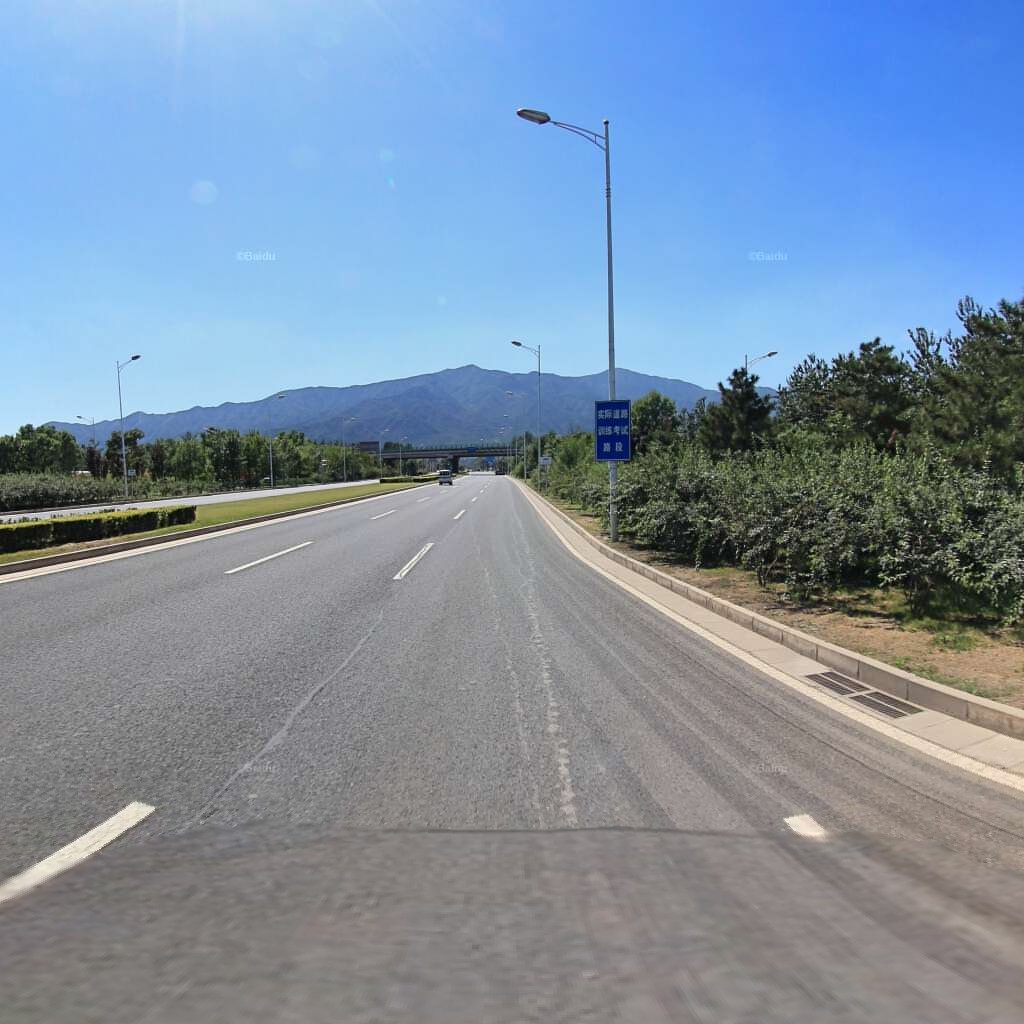
Region: Haidian
Road damage annotations: longitudinal patch